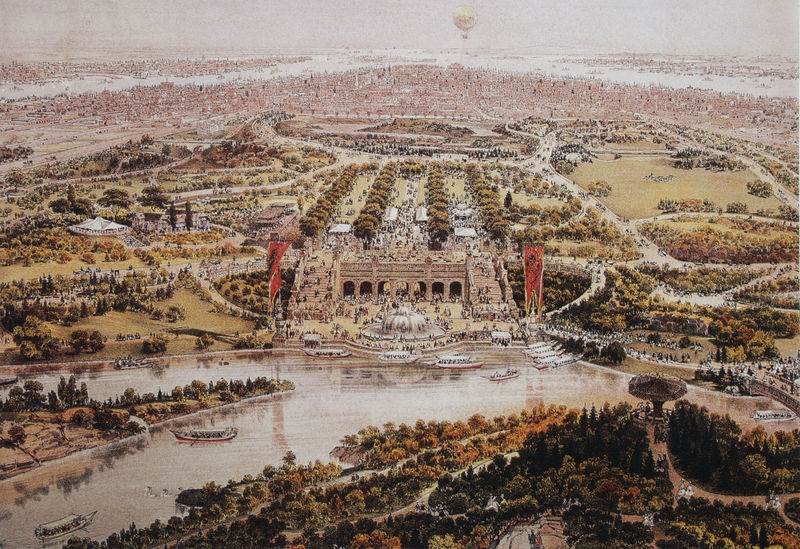
Titel: Central Park, New York - Vogelperspektive von John Bachman von 1870
Künstler: Frederick Law Olmsted
Standort: New York (New York)
Institution: The New York Historical Society
Schlagwörter: baum, blau, gruppe, himmel, laub, meer, wasser, weiß, bäume, fluss, gelb, grün, landschaft, menschen, ocker, see, stadt, ufer, fenster, frankreich, grau, hintergrund, paris, schwarz, skizze, strasse, vordergrund, zeichnung, anlage, dach, gebäude, gras, haus, park, rasen, rot, schloss, weg, wiese, fest, versammlung, architektur, weit, felder, horizont, häuser, natur, spiegelung, brücke, busch, gewässer, wege, wiesen, insel, land, wald, boot, boote, brunnen, ruder, garten, springbrunnen, schiff, schiffe, ansicht, fahnen, fahne, flagge, allee, gelände, grafik, luftperspektive, vogelperspektive, hafen, seine, anleger, banner, treppe, treppen, kaiser, könig, vergnügen, wettkampf, stufen, tor, luftaufnahme, panorama, bögen, burg, palast, flug, draufsicht, wälder, napoleon, landzunge, arkaden, rom, ausstellung, regatta, alleen, isar, strassen, laubbäume, plan, pavillon, flaggen, empire, pavillion, weltausstellung, brunne, anlegestelle, zelt, zelte, flüsse, versailles, karussel, karussell, versaille, gartenanlage, pavillons, luftbild, staffagen, ballon, padel, balon, palastanlage, meehr, luftballon, heissluftballon, deutsches eck, paöastanlage, roi de rome, fesselballon, montgolfiere, tempe park parkanlage, landschaft+, karousel, lboot, #arkaden